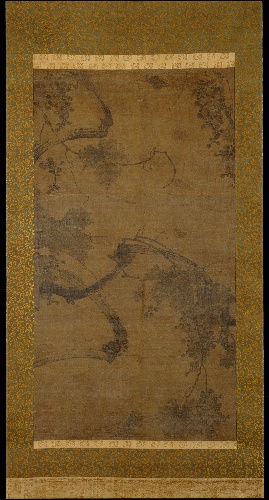
Title: 작자미상 포도   조선|作者未詳 墨葡萄圖   朝鮮|Grapevine in the Wind
Artist: Unidentified artist
Date: 16th century
Object type: Hanging scroll
Classification: Paintings
Medium: Hanging scroll; ink on silk
Culture: Korea
Period: Joseon dynasty (1392–1910)
Dimensions: Image: 34 1/2 in. × 19 in. (87.6 × 48.3 cm)
Overall with mounting: 77 × 24 1/2 in. (195.6 × 62.2 cm)
Overall with knobs: 77 × 27 in. (195.6 × 68.6 cm)
Department: Asian Art
Credit line: Purchase, The Dillon Fund Gift and Friends of Asian Art Gifts, 1994
Accession year: 1994
Repository: Metropolitan Museum of Art, New York, NY
Tags: Grapes